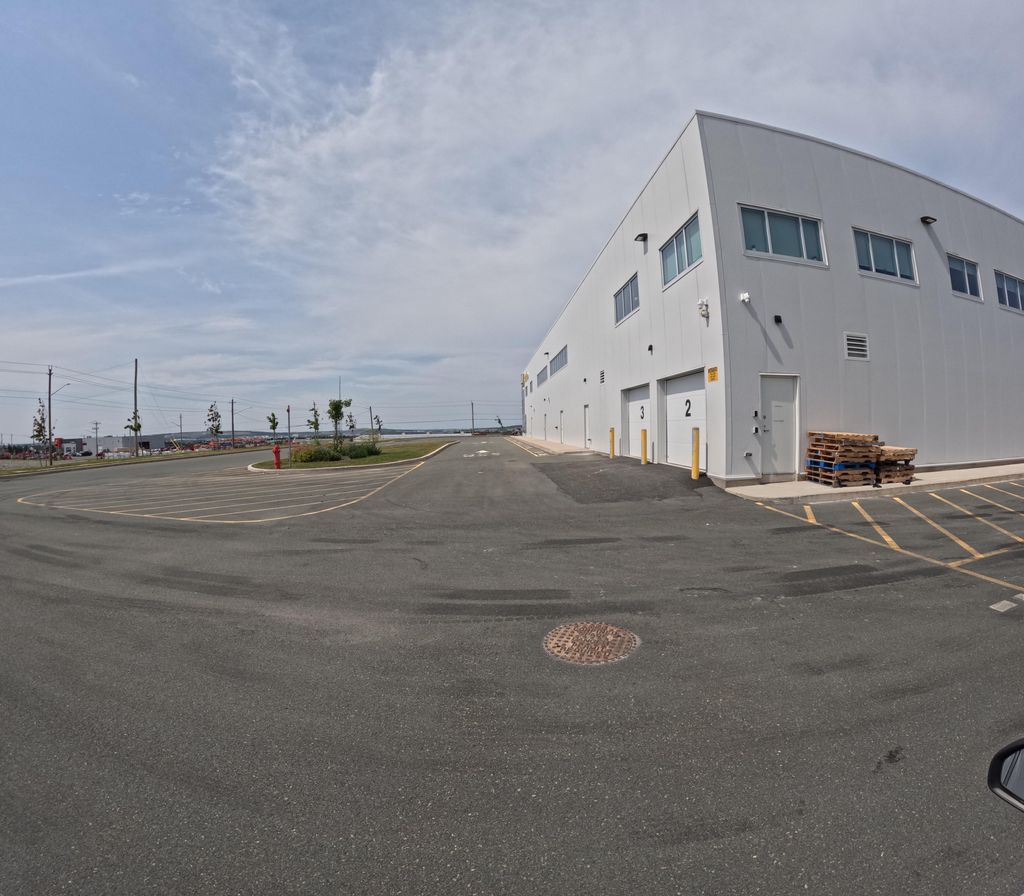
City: st_johns